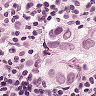
Metastatic tissue present: yes